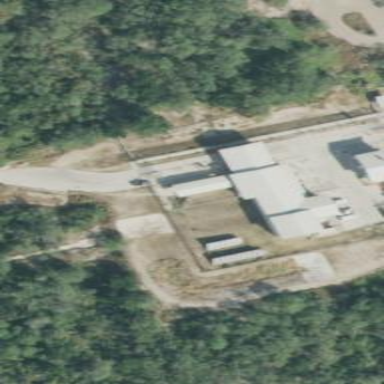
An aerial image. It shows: Building used for border control.